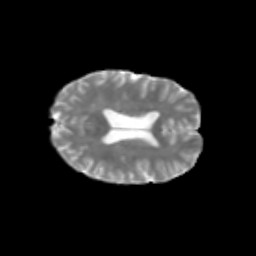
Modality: T2w
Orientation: axial
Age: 22
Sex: female
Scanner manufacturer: siemens
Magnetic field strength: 3 T
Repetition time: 1.8 s
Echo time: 0.07 s